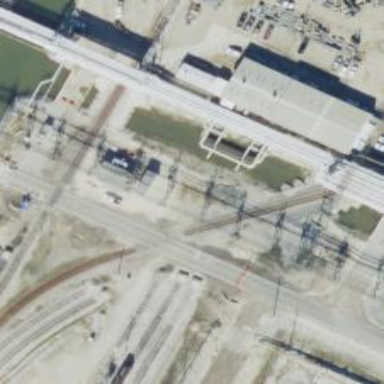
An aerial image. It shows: Level crossing along the railway.